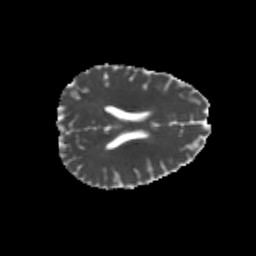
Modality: MD
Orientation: axial
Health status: healthy
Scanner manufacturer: philips
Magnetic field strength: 3 T
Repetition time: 6.964 s
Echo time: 0.092 s